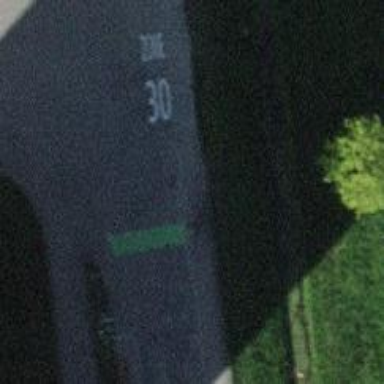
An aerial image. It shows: Bollard barrier.